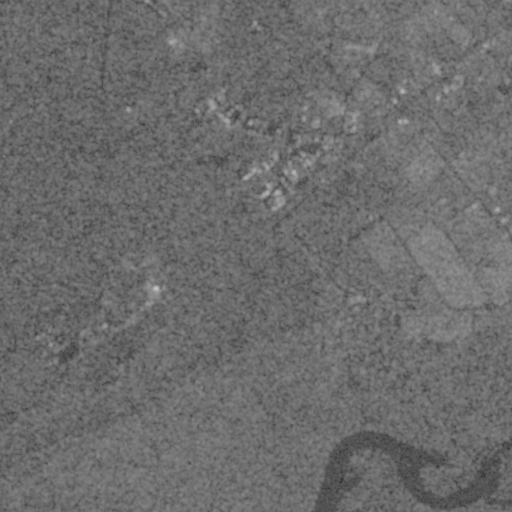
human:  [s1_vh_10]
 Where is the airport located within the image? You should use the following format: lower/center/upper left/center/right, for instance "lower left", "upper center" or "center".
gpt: The airport is located in the upper left of the image.
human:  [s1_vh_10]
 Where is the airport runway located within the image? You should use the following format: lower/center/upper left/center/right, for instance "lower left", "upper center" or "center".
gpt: The airport runway is located in the upper left of the image.
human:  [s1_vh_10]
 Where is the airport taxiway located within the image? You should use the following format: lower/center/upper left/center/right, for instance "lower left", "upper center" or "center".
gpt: The airport taxiway is located in the upper left of the image.
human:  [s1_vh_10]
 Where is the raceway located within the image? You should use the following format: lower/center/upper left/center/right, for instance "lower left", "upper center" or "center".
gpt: The raceway is located in the lower left of the image.
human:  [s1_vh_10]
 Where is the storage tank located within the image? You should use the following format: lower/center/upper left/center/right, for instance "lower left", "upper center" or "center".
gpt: The storage tank is located in the center of the image.
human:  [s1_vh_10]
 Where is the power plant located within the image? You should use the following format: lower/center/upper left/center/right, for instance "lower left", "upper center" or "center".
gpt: There is no power plant in the image.

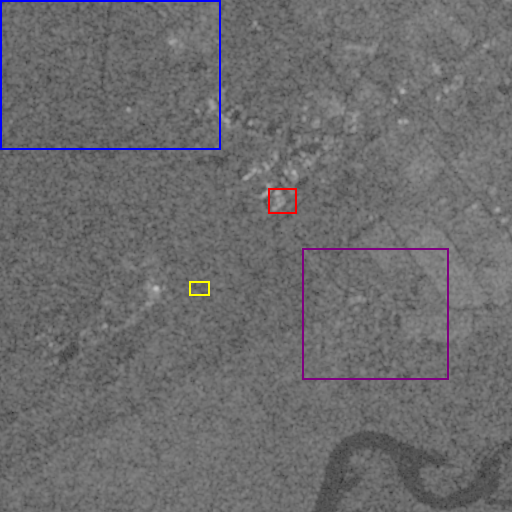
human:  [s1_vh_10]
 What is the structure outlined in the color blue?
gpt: The structure outlined in blue is an airport.
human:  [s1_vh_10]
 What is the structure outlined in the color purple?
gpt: The structure outlined in purple is a park.
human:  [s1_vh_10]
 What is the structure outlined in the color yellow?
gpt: The structure outlined in yellow is a parking lot.
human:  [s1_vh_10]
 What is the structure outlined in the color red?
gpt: The structure outlined in red is a building.
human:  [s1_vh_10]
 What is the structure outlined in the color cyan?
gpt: There is no cyan outline.